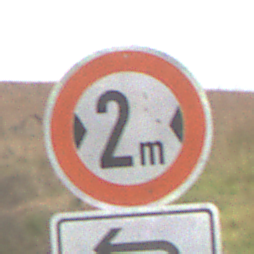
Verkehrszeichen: TatsaechlicheBreite2
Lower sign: RichtungsangabeDurchPfeile2
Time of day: MorningAfternoon
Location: Outdoor (Nature)
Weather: Overcast
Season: NotSpecified
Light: Natural